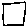
Label: square